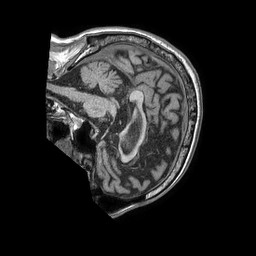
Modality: T1w
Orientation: sagittal
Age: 72
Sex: male
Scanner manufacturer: philips
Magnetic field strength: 1.5 T
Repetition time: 0.007676 s
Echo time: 0.003495 s